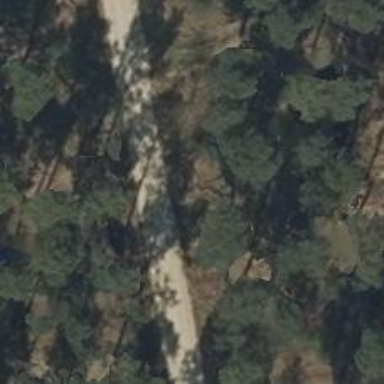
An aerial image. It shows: Dirt track road with grade 4 tracktype.